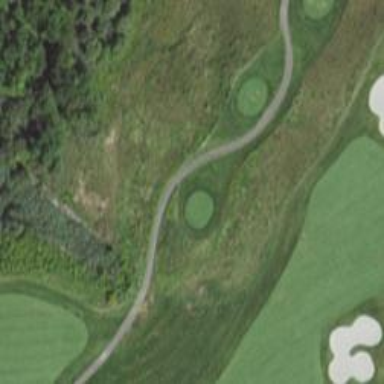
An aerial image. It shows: Path designated for golf carts.